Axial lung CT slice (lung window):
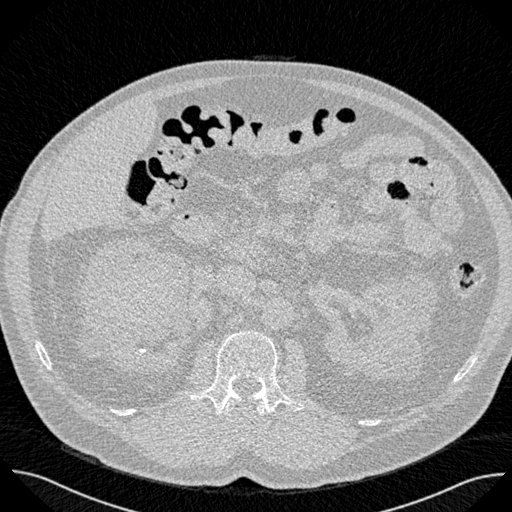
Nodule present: no